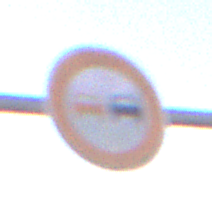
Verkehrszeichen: Ueberholverbot
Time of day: SunriseSunset
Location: Outdoor (Nature)
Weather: Clear
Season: NotSpecified
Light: Natural